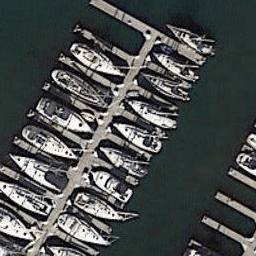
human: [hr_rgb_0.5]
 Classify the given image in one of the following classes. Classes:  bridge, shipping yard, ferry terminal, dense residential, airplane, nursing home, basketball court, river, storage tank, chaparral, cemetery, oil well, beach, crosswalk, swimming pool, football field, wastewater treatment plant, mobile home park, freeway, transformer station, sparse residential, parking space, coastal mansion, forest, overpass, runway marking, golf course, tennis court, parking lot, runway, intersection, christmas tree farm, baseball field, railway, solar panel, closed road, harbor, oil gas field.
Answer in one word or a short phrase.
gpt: harbor